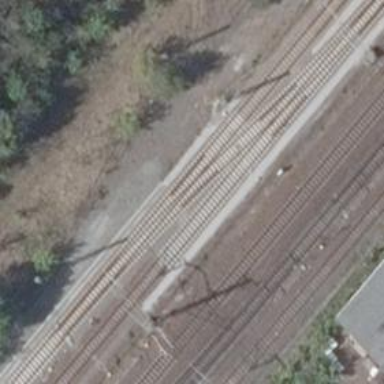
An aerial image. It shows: Railway siding with rails.